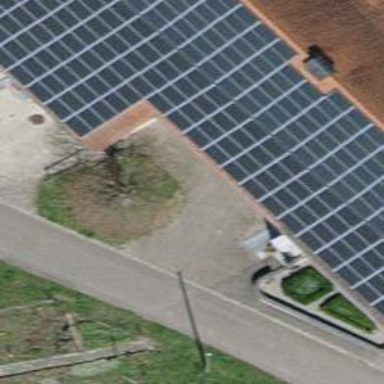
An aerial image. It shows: Solar power generator utilizing photovoltaic technology with solar photovoltaic panels.